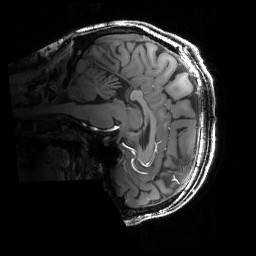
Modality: T1w
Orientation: sagittal
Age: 23
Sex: male
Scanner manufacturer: siemens
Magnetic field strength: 6.98 T
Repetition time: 3 s
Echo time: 0.00388 s